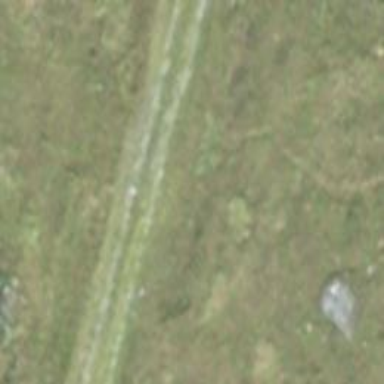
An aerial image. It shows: Track with downhill piste type. The track has grade4 tracktype.